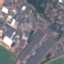
Land use / land cover class: Industrial